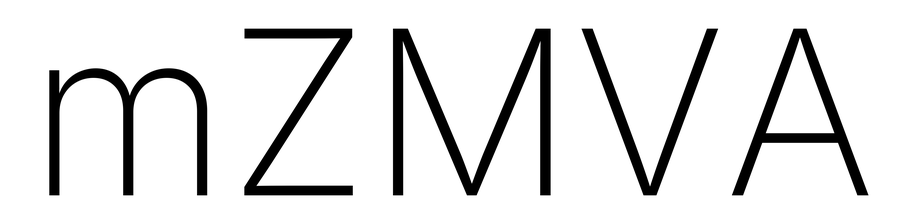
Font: Inter_ExtraLight